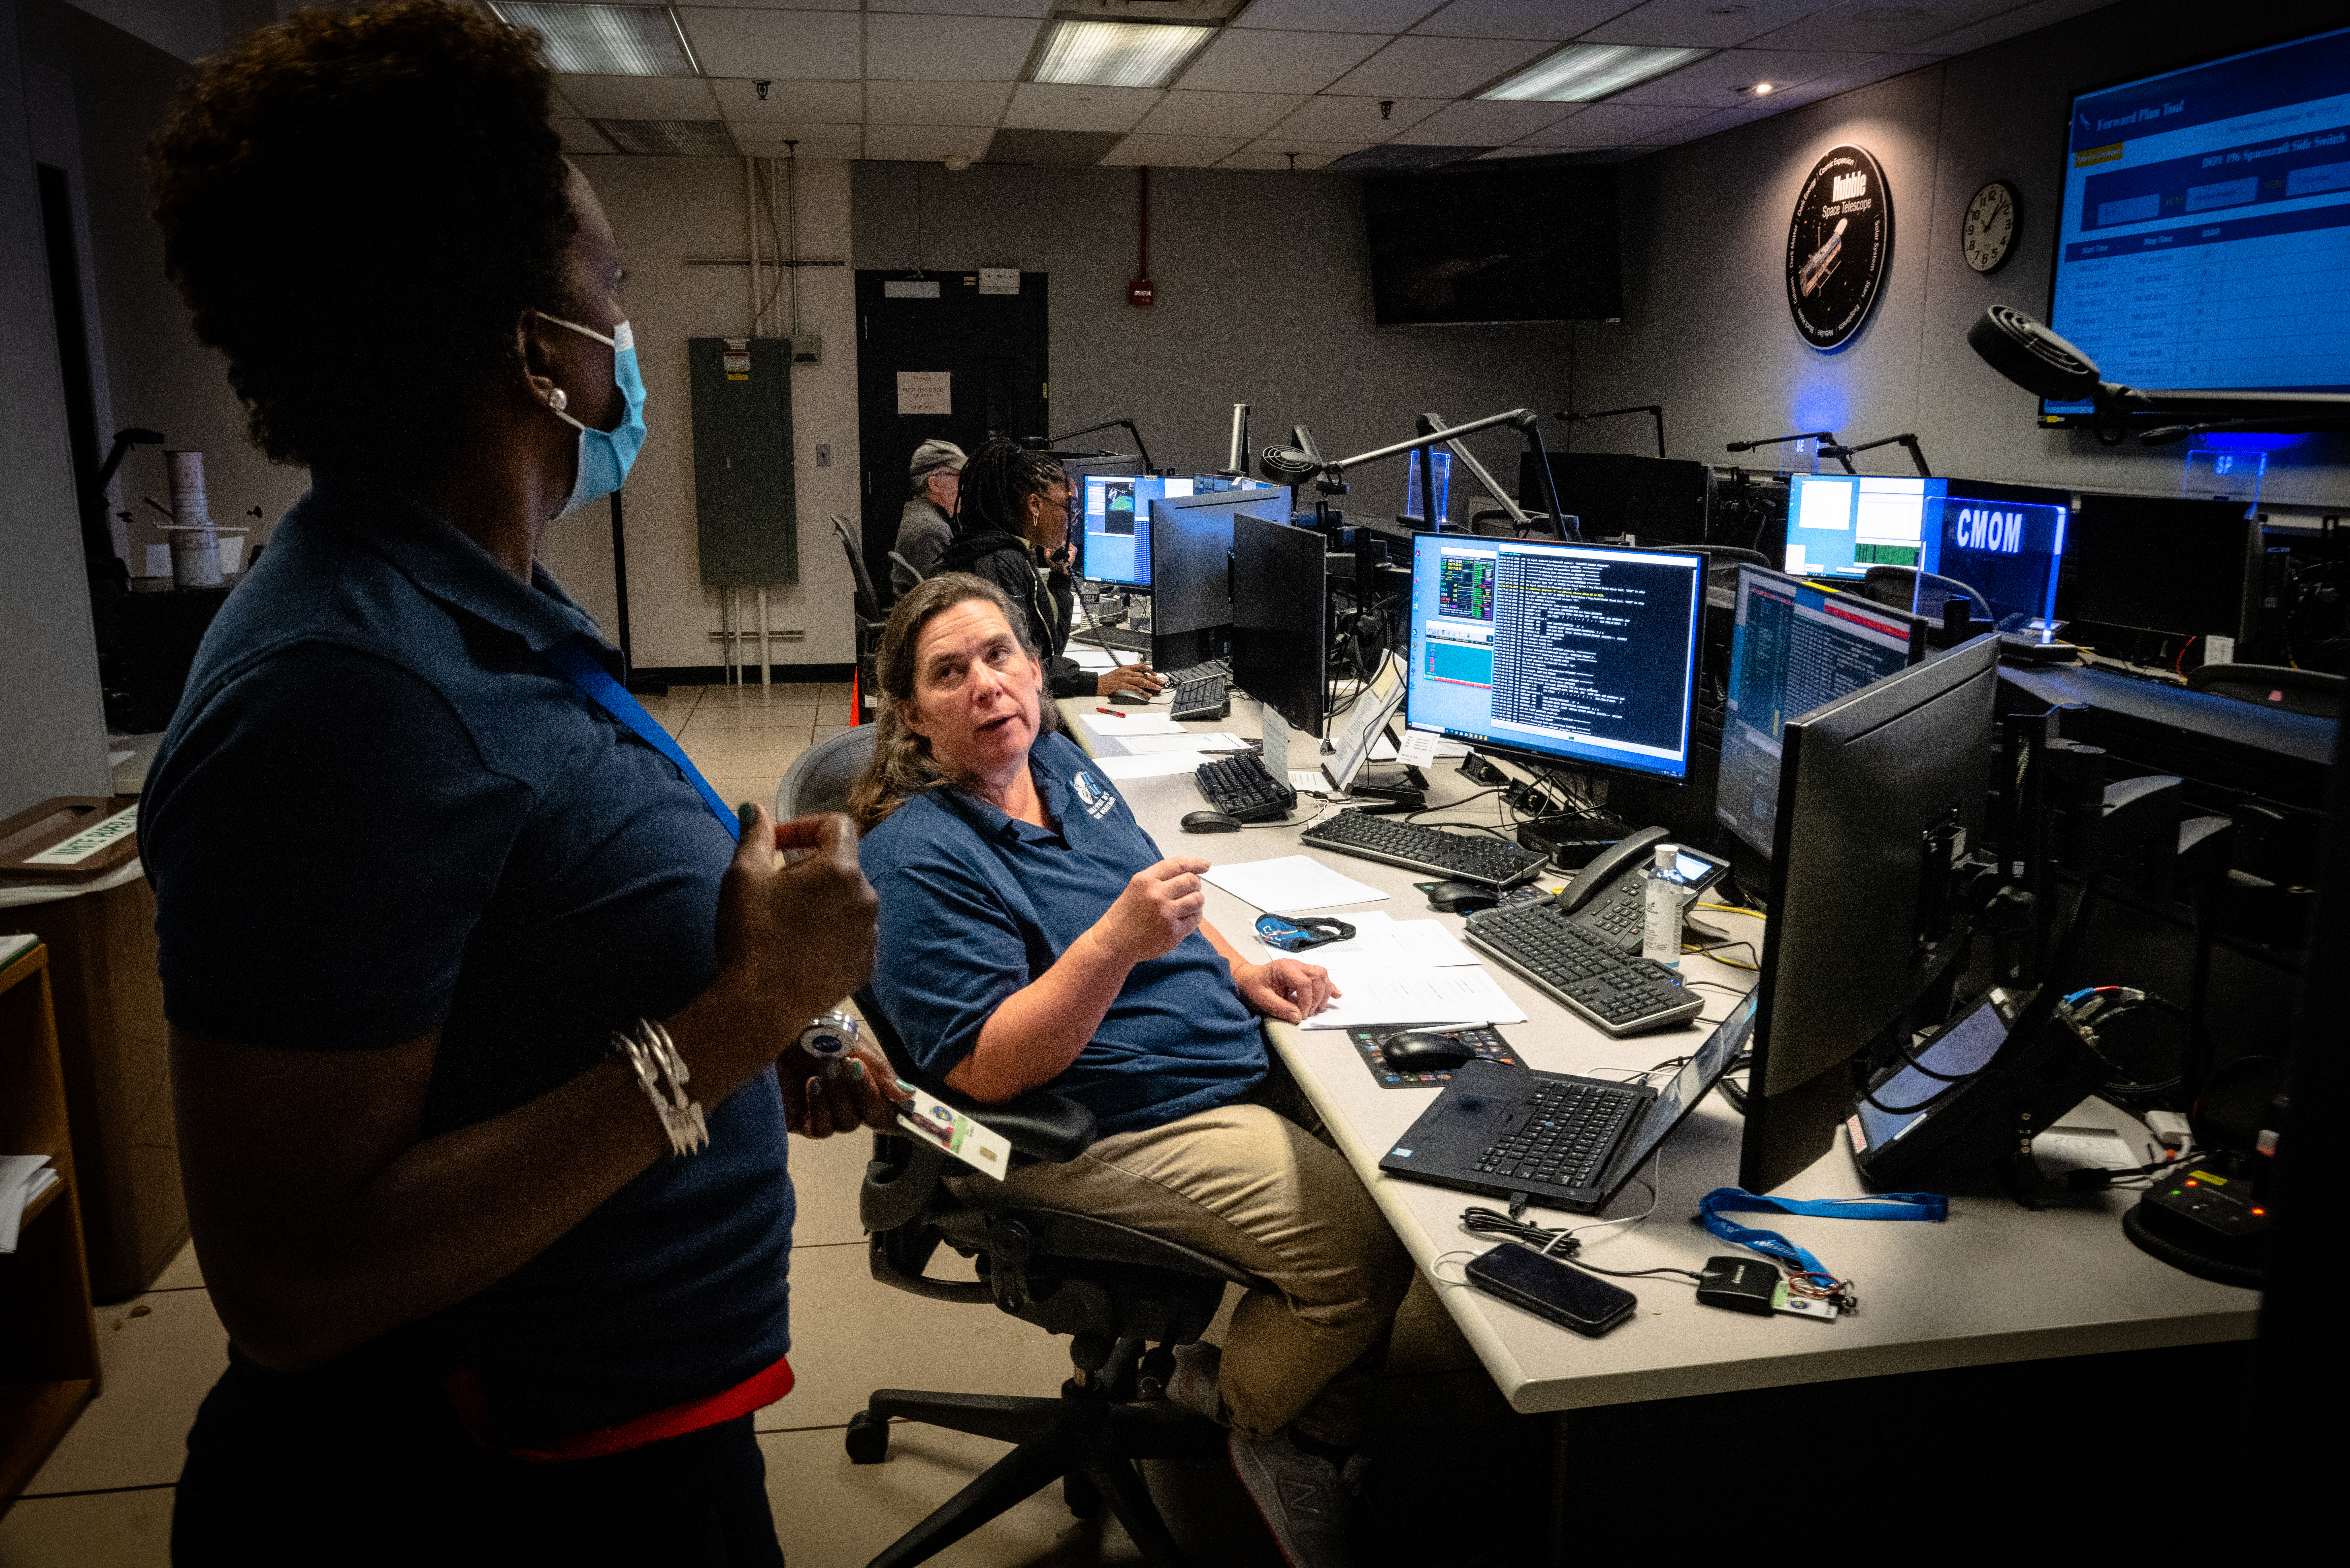
NASA Begins Switch to Backup Spacecraft Hardware Hubble, NASA, NASA Goddard